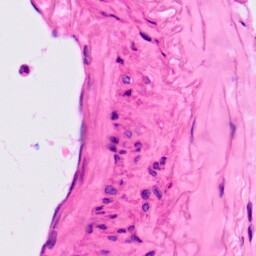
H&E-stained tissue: Lung